Question: I've a Java webserver that gets html from a REST service.
I try to work on it using SAXParser which tells me that tags like img or area needs to be closed.
Unfortunately I get img tags like this
'''
<img src="https://..." style="width: 600px; height: 676px;">
'''
Which is fine for browsers but not for my Parser.
I use this on my content before parsing it
'''
replaceAll("<\s*([^\s>]+)([^>]*)/\s*>", "<$1$2></$1>").replaceAll("<\s*(img|area)+(("[^"]*"|[^>/])*)(?<!/)\s*>", "<$1$2></$1>")
'''
The first part is converting self closed tags to "real" closed tags.
The second should close unclosed tags lke the img or area in my case.
I testet it <URL> with some examples

It seems to work quite fine, but if the img is already closed its closed again
'''
<area clas="" href=">" > </area> --> <area clas="" href=">" ></area> </area>
'''
Which I can't understand right now. Could you help me?
Maybe I even need to generalize it a bit more??
I know that it's not right to use regex for html, however I need to send this to a piece of Code that I'm not allowed to change which is using XSLTransformation and there I get SAXParser error on selfclosing and unclosed tags.
Is it possible to use jsoup to convert all unclosed or self-closing tags into closing ones and get that as output?
Terrible... Obviously everything works with JSOUP.
'''
Document doc = Jsoup.parse(content);
// Some additional cleanups
this.parentContent = doc.select("body").html();
'''
And I get my HTML... I was just thinking to complex :-(
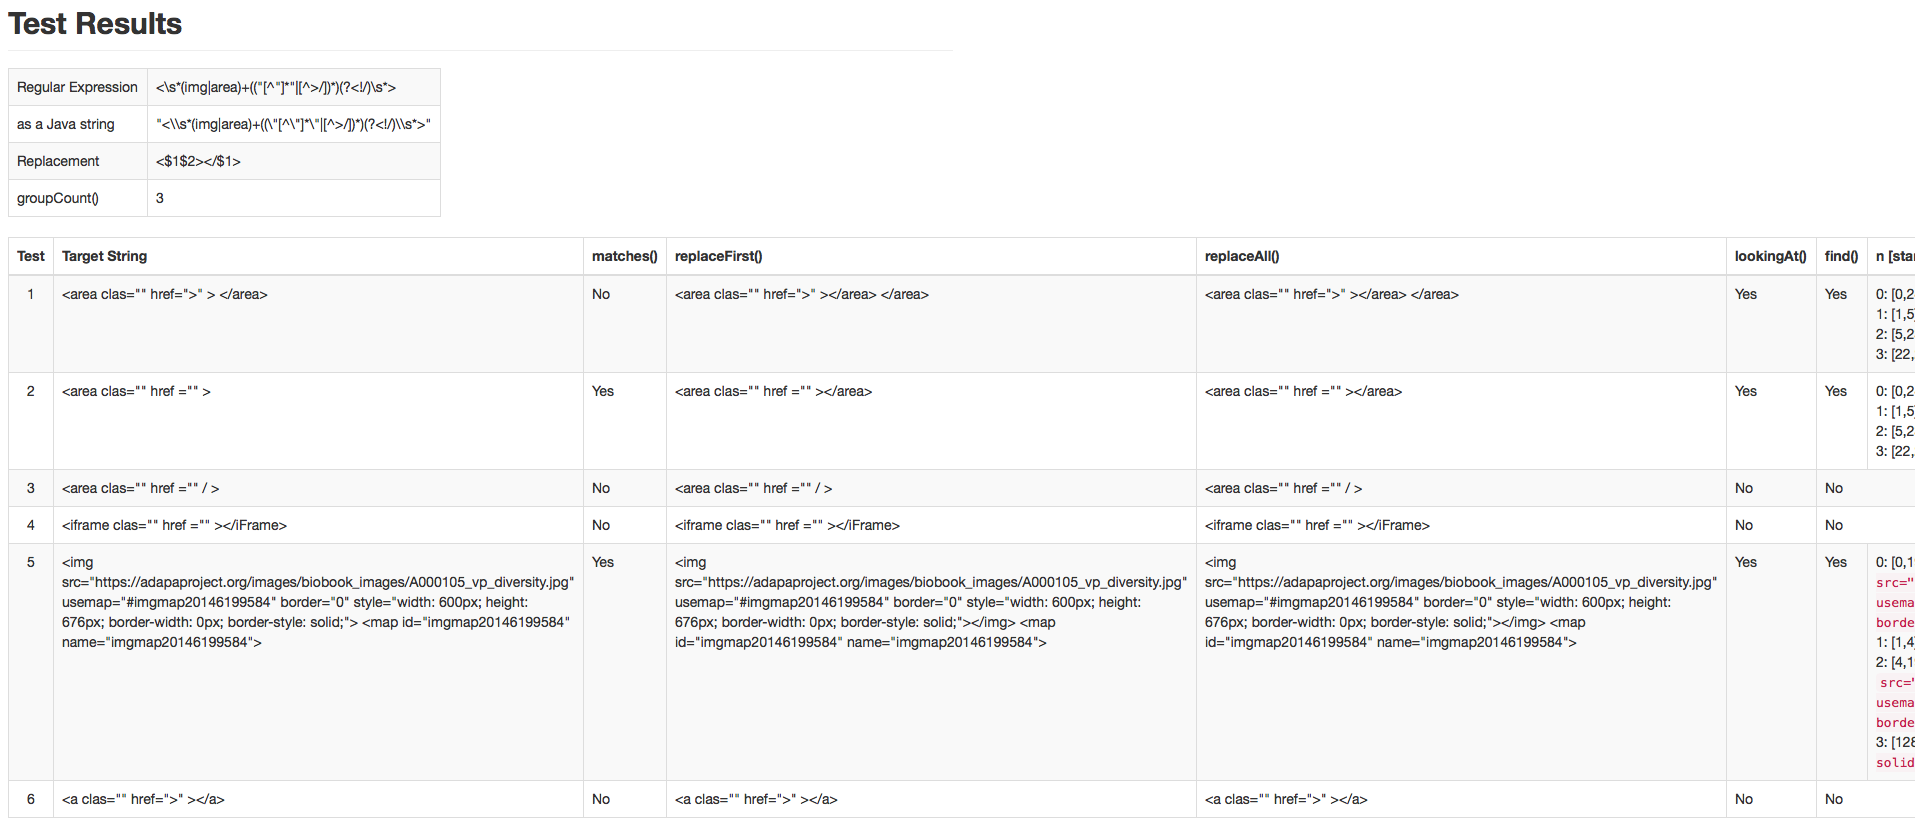
Answer: HTML and XML are not interchangeable formats, and you might see a whole bunch of different problems pop up if you try to shoehorn it.
I would suggest using a HTML parser (maybe <URL> instead of a SAX one in order to parse HTML.